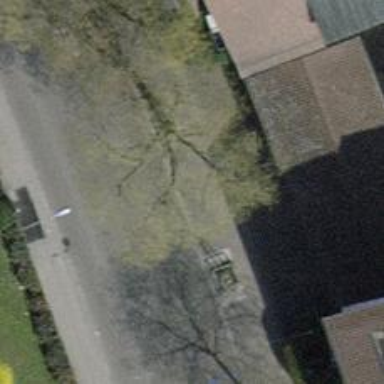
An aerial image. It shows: Asphalt sidewalk along the footway.